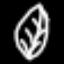
Label: leaf